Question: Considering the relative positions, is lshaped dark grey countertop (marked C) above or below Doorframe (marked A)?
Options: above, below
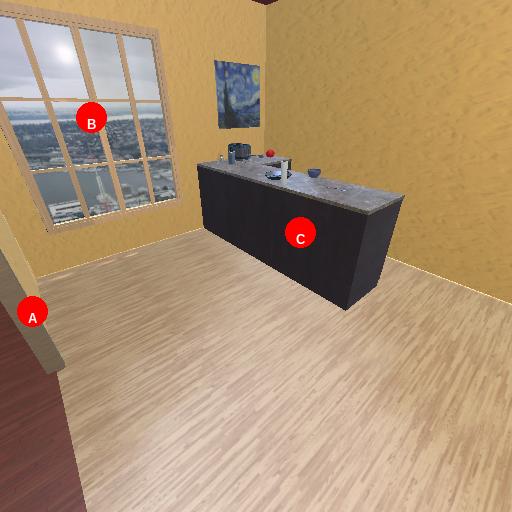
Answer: above